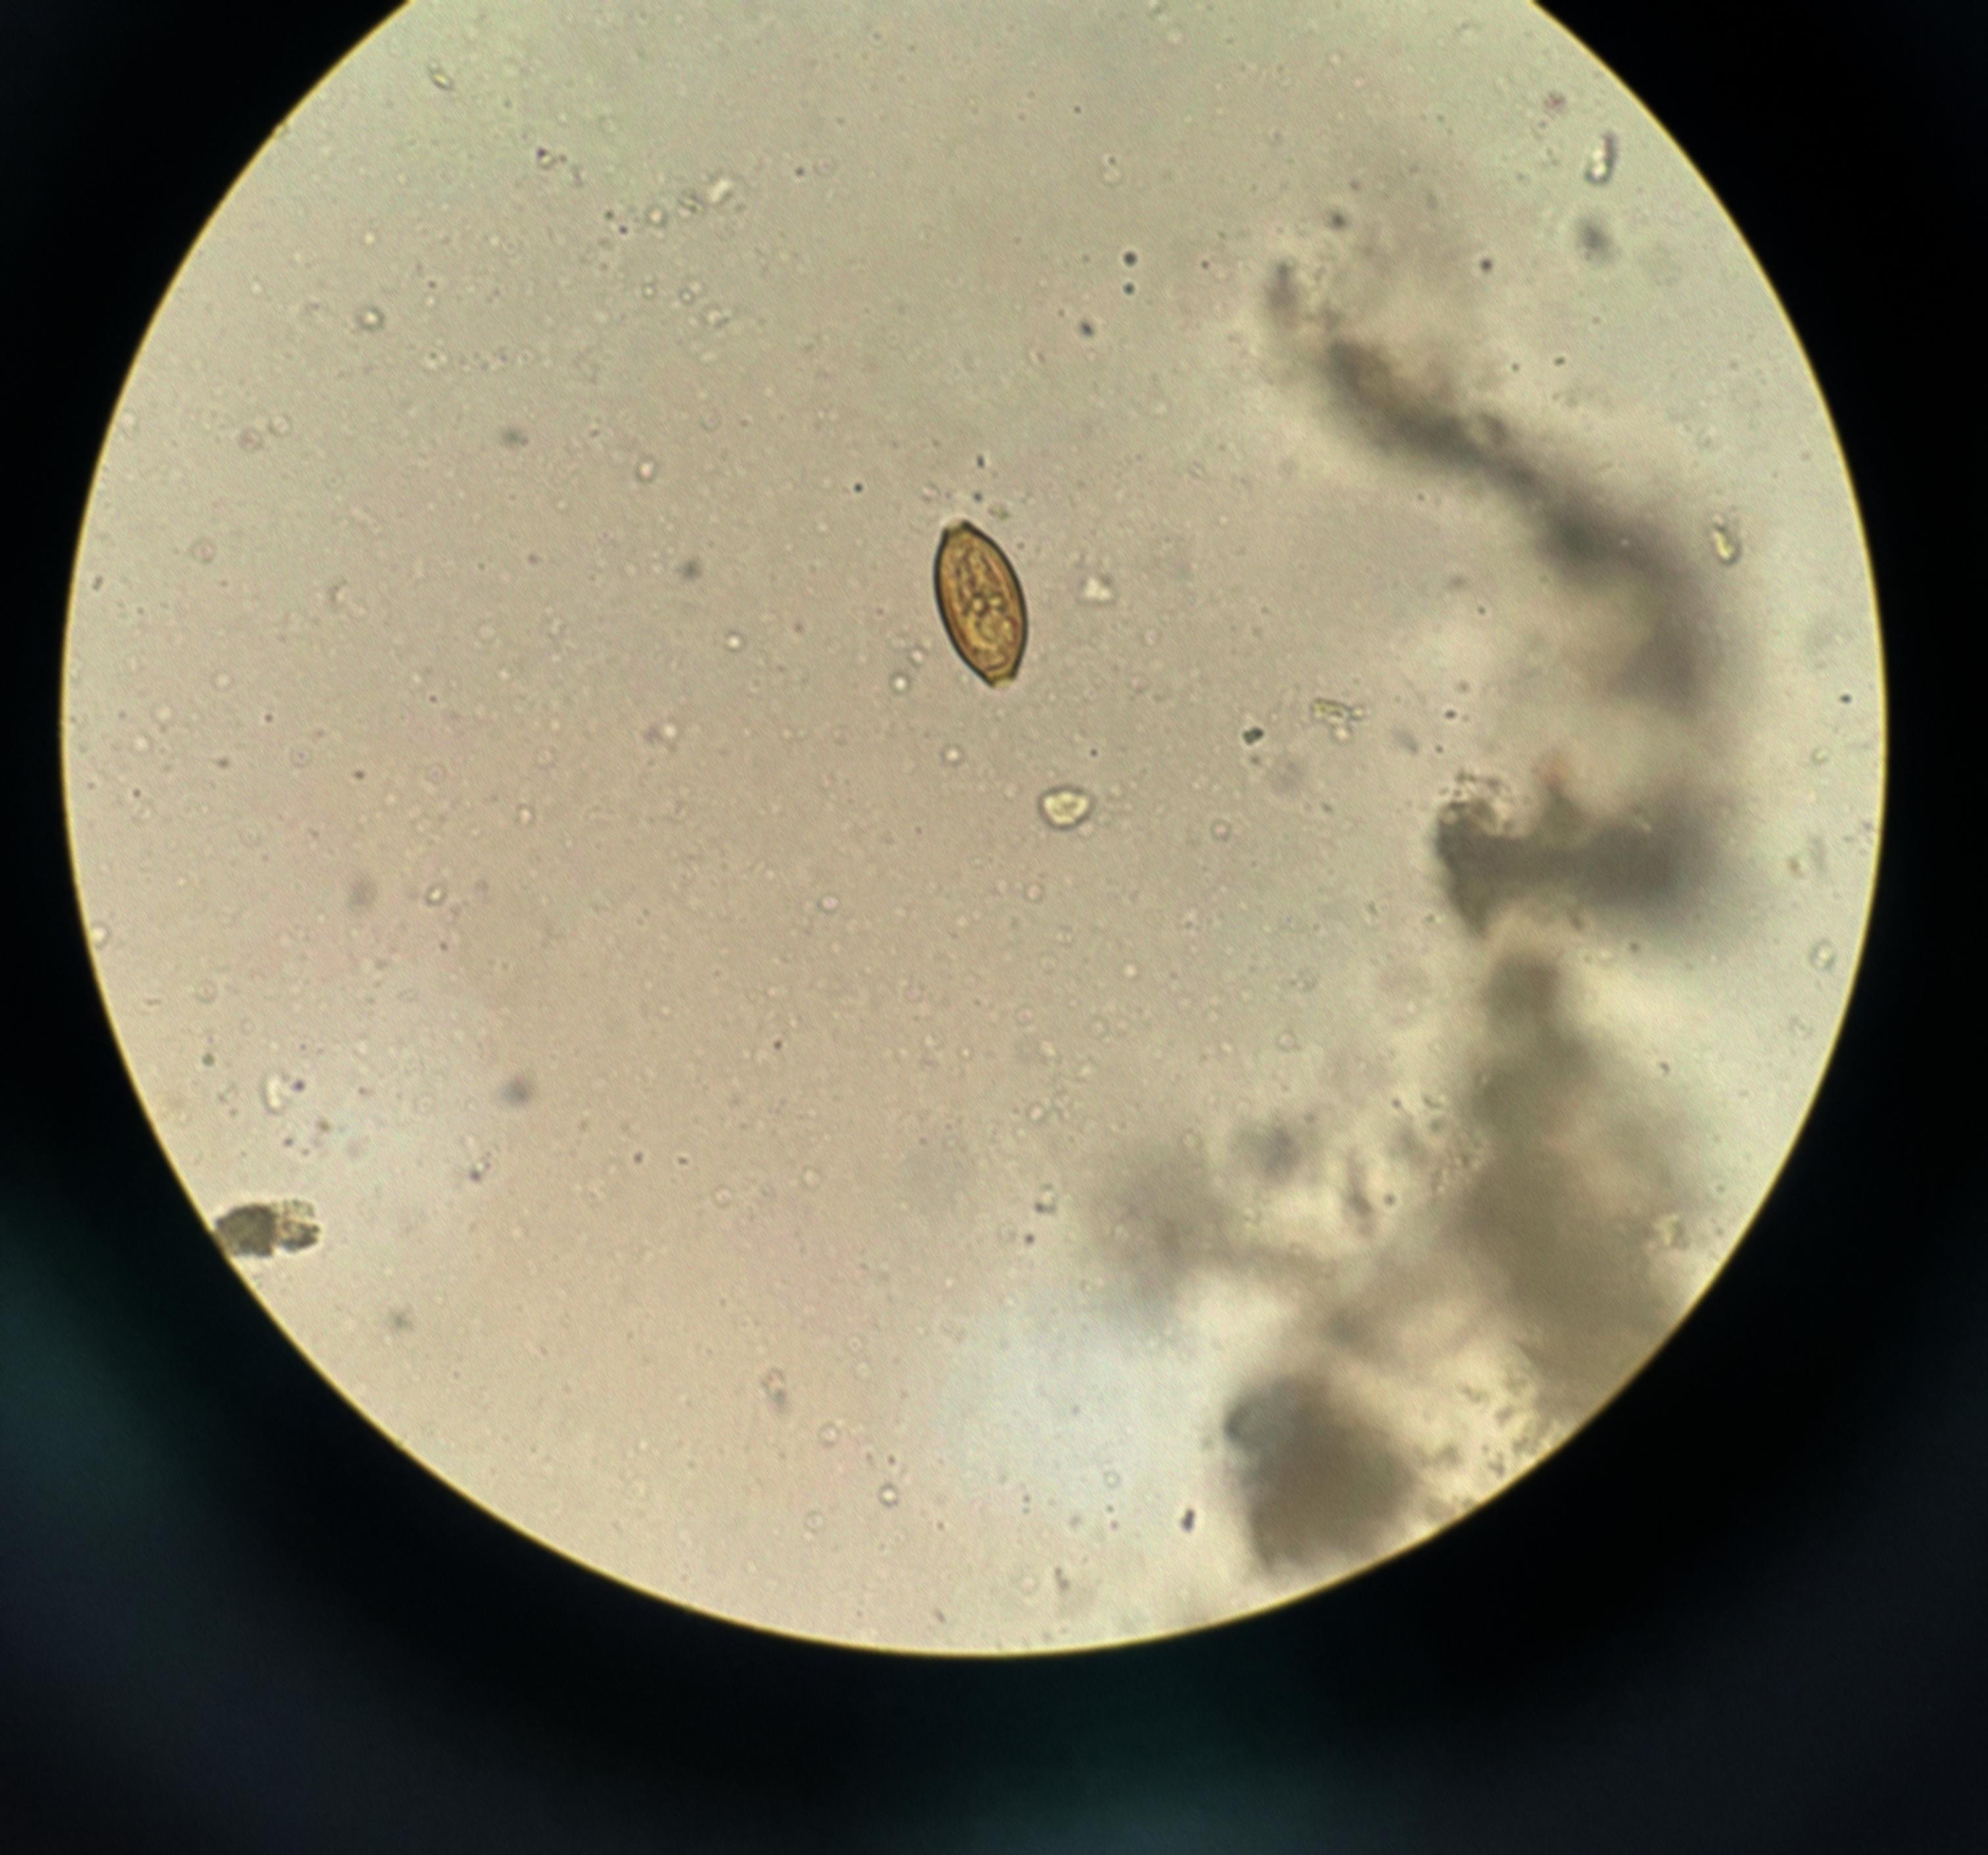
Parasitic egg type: Trichuris trichiura